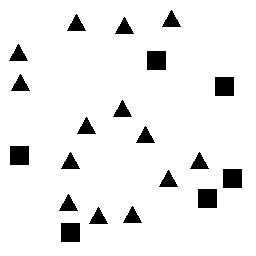
Squares: 6
Triangles: 14
Stars: 0
Total shapes: 20